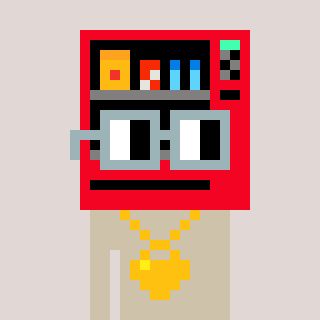
a pixel art character with square dark gray glasses, a vending machine-shaped head and a bege-colored body on a warm background